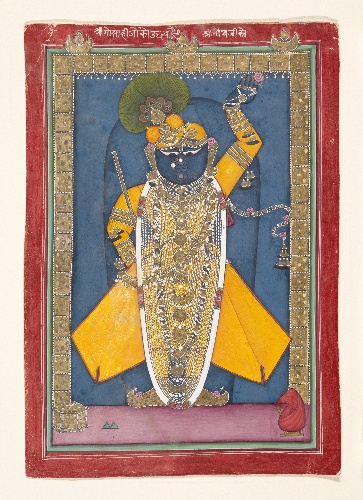
Date: ca. 1840
Object type: Painting
Classification: Paintings
Medium: Opaque watercolor and gold on paper
Culture: India (Rajasthan, Mewar, Nathdwara)
Dimensions: Image: 8 5/8 x 6 in. (21.9 x 15.2 cm)
Department: Asian Art
Credit line: Purchase, Bequest of Cora Timken Burnett, by exchange, 2005
Accession year: 2005
Repository: Metropolitan Museum of Art, New York, NY
Tags: Krishna|Hinduism